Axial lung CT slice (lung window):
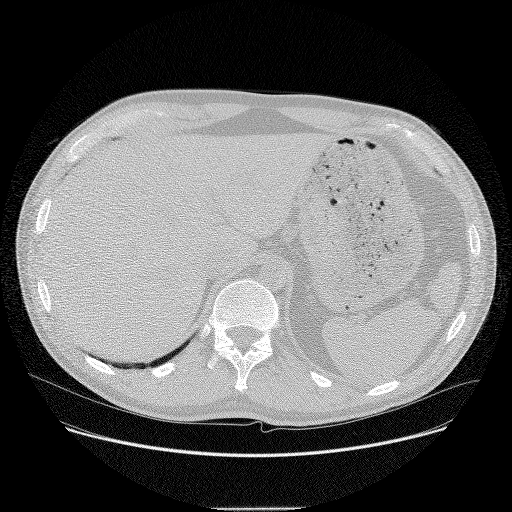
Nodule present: no